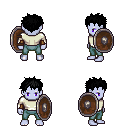
a pixel art fantasy rpg character, male body template, dark elf, purple skin, white long-sleeve shirt, teal pants, black bedhead hairstyle, cloth bracers, shield, four views (front, back, left, right), 2x2 character sprite sheet, small pixel art, hard edges, no anti-aliasing